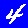
Digit: 4